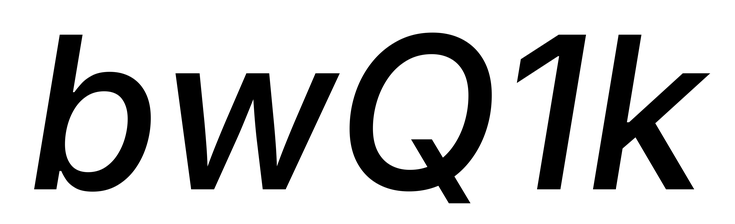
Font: Inter-Italic_Medium_Italic